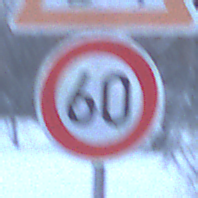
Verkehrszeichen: Geschwindigkeit60
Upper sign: SchleuderOderRutschgefahr
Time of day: Midday
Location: Outdoor (Nature)
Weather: Overcast
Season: Winter
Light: Natural